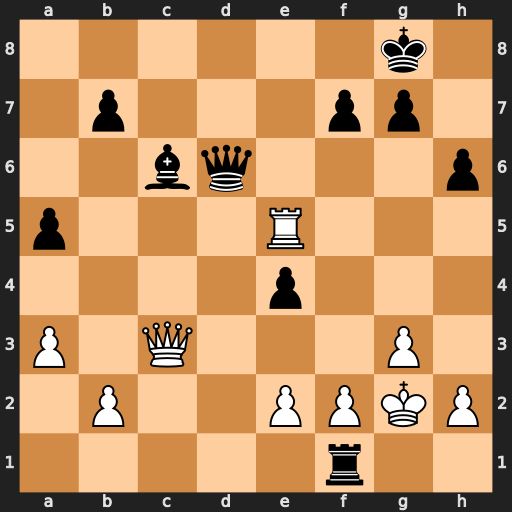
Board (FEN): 6k1/1p3pp1/2bq3p/p3R3/4p3/P1Q3P1/1P2PPKP/5r2
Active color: w
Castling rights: -
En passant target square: -
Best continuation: Kxf1 Qd1+ Qe1